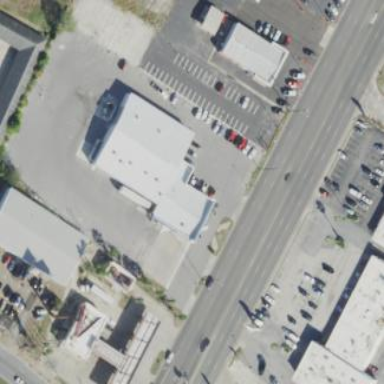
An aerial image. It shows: Hardware shop located in building.